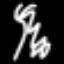
Label: squiggle